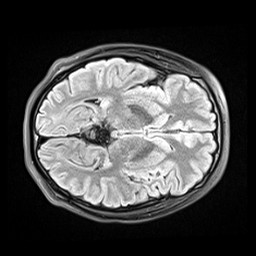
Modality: FLAIR
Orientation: axial
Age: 26
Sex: female
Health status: healthy
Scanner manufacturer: siemens
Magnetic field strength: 3 T
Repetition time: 9 s
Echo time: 0.088 s